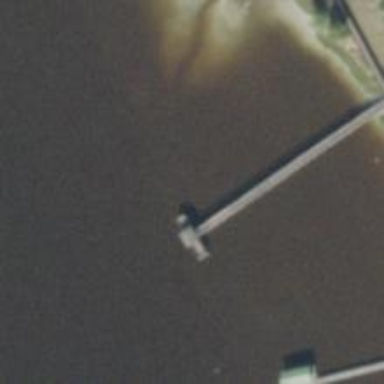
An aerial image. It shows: Man-made pier.